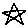
Label: star